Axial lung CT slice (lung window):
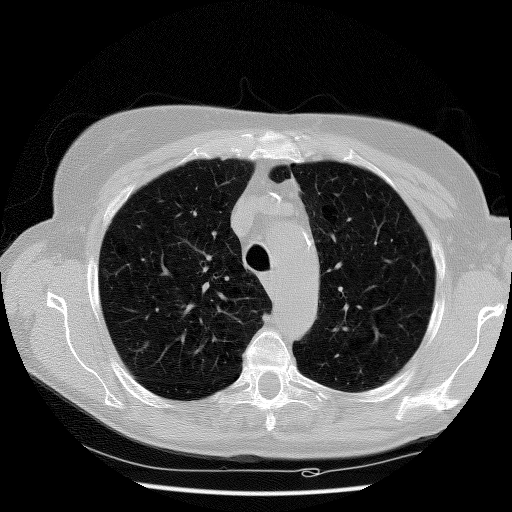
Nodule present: no